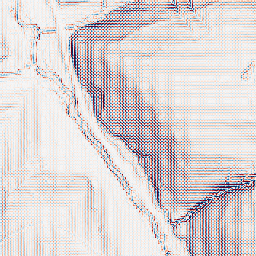
Category: wavelet
Decomposition family: wavelet_biorthogonal
Decomposition parameters: wavelet: bior1.3
level: 2
Upsampling method: fft_zeropad
Upsampling parameters: scale: 2
Upsampling scale: 2